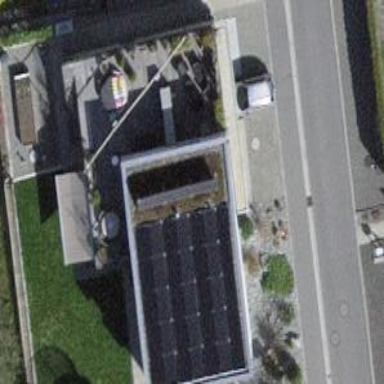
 consisting of solar photovoltaic panels."